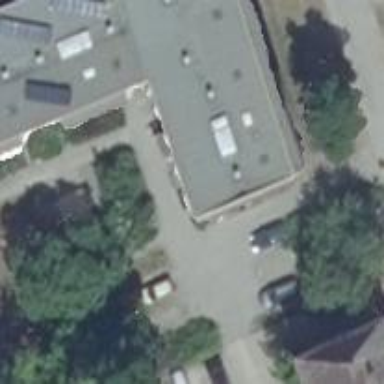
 with perpendicular parking on both sides of the street."